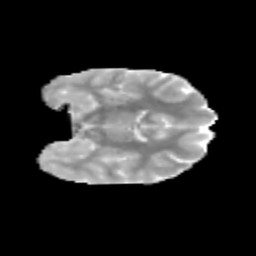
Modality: MD
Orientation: coronal
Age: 10
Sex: female
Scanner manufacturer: siemens
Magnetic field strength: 3 T
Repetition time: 3.8 s
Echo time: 0.07 s